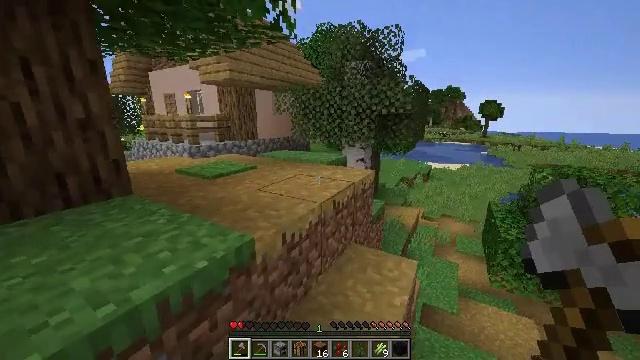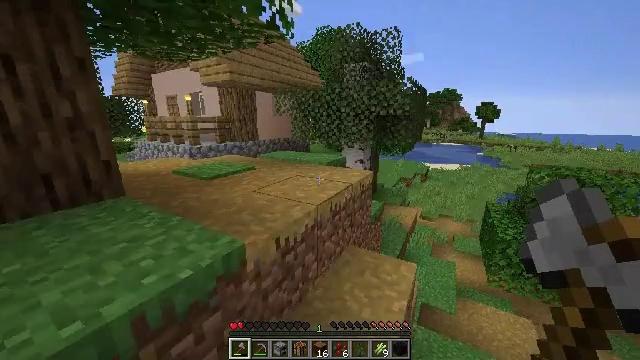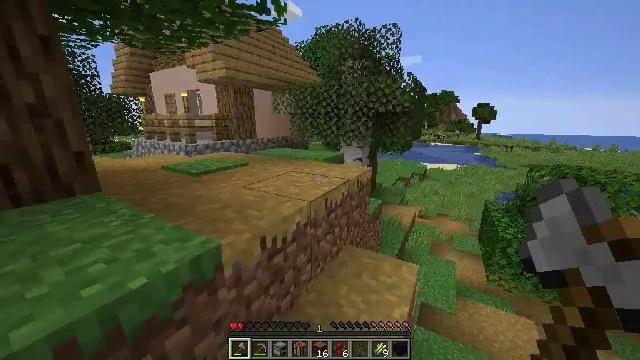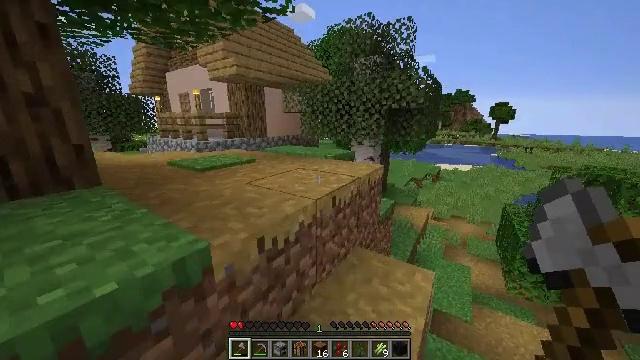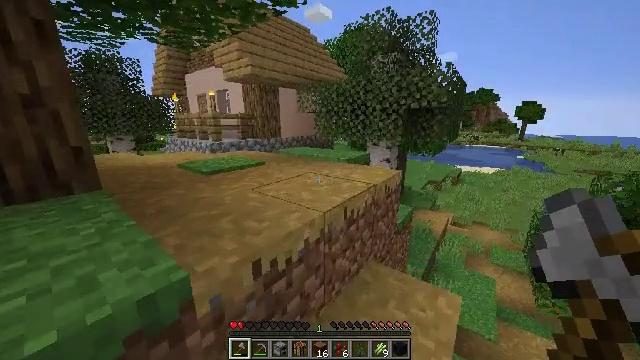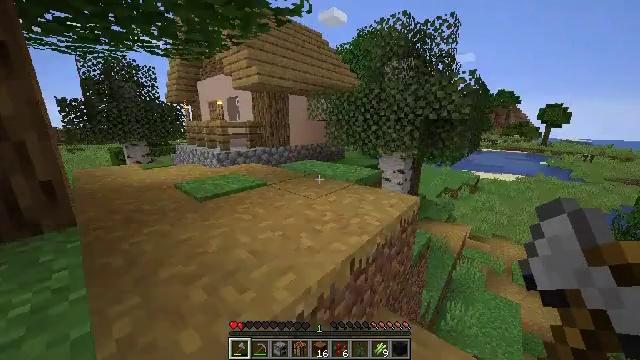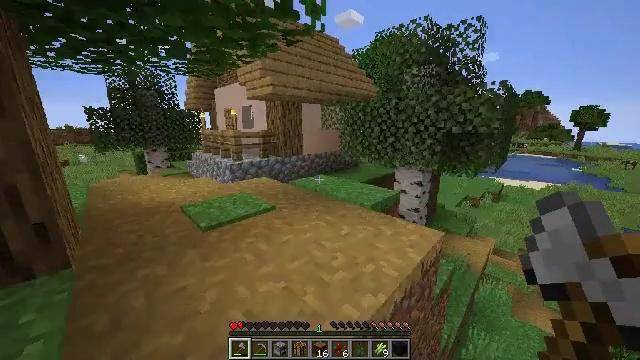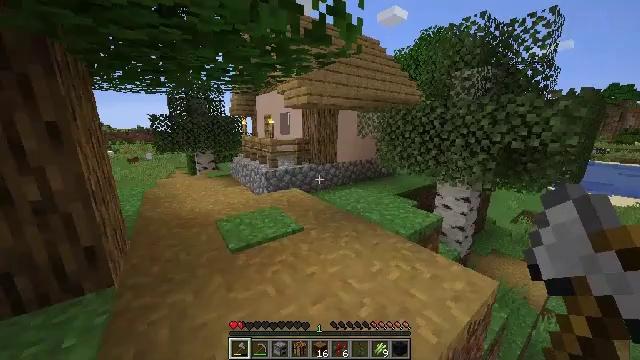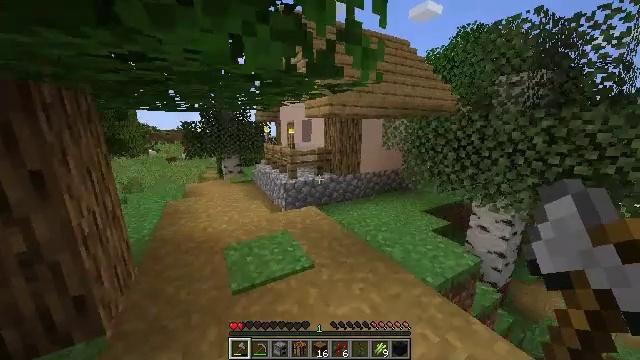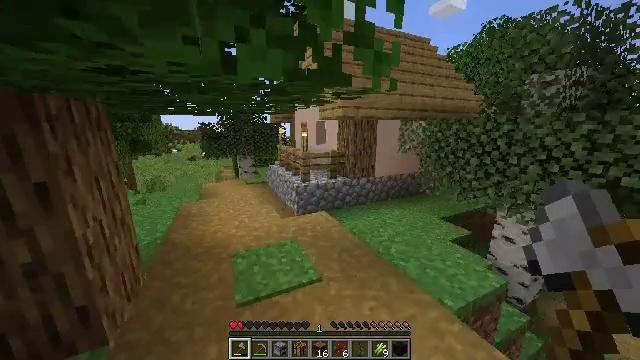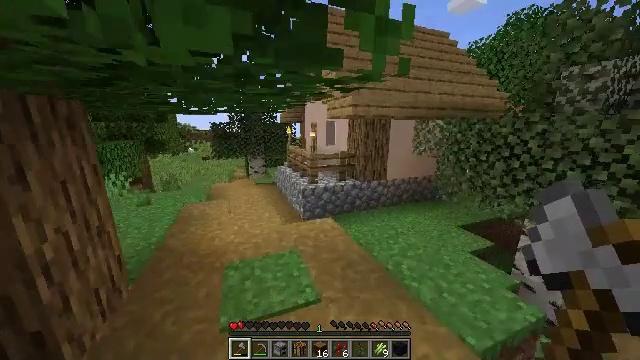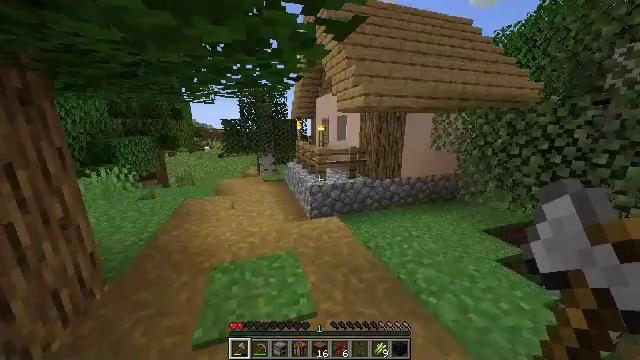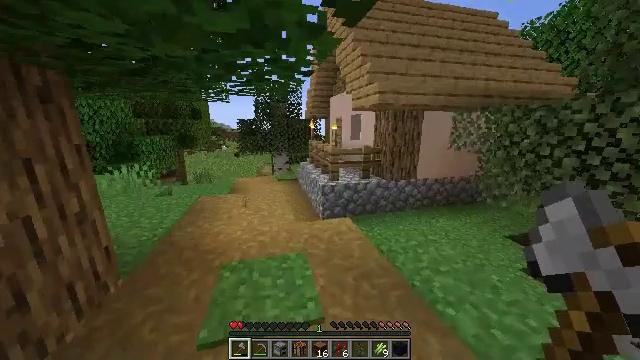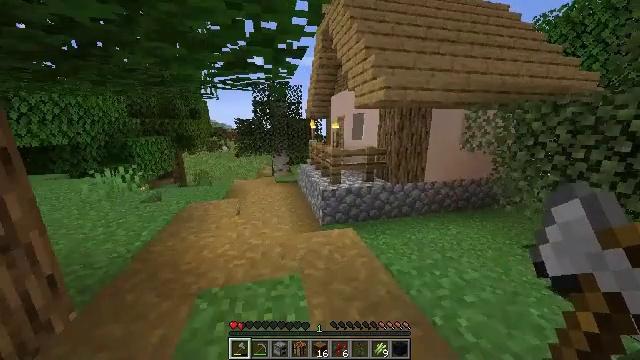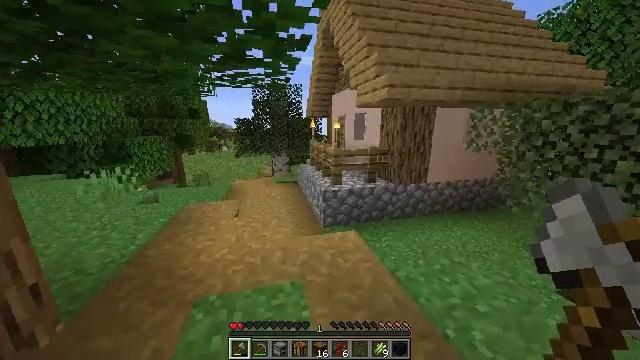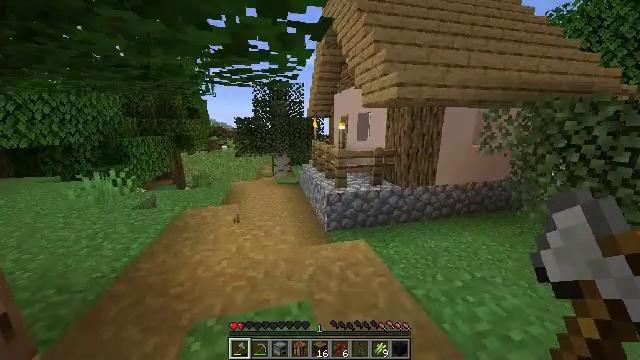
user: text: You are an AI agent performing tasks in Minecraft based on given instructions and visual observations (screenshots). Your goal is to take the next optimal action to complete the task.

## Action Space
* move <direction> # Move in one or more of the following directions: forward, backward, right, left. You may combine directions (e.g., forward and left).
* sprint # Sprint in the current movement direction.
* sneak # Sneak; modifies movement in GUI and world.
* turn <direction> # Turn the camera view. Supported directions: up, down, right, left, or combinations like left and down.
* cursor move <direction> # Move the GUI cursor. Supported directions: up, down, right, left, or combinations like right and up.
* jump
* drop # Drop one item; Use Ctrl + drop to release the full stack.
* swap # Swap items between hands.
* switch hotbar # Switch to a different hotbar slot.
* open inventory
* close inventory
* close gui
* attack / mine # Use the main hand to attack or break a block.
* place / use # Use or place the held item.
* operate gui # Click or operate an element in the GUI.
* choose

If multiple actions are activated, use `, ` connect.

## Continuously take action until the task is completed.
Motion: motion action
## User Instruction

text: Reclaim bookshelf materials.
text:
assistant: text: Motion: move forward, sprint, jump
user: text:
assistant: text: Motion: move forward, sprint, jump
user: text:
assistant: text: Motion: move forward, sprint, turn left, jump
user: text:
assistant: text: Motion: move forward, sprint, turn left, jump
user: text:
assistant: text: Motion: move forward, sprint, turn left, jump
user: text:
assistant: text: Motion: move forward, sprint, turn left, jump
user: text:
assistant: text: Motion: move forward, sprint, turn left, jump
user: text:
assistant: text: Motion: move forward, sprint, turn left, jump
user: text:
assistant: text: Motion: move forward, sprint, turn left, jump
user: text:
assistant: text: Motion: move forward, sprint, turn left, jump
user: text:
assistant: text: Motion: move forward and move left, sprint, turn left
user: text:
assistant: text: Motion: move forward and move left, sprint, turn left
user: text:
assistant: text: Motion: move forward and move left, sprint
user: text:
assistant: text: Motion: move forward and move left, sprint
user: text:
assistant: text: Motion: move forward and move left, sprint
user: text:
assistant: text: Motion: move forward, sprint
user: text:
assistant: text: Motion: move forward, sprint, turn left
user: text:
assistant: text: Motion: move forward, sprint, turn left and up
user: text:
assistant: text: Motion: move forward, sprint, turn left
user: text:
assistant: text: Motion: move forward, sprint
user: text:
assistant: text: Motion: move forward, sprint
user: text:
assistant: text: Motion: move forward, sprint
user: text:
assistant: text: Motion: move forward, sprint
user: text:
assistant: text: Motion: move forward, sprint
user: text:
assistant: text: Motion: move forward, sprint, turn right and up
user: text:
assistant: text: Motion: move forward, sprint, turn right
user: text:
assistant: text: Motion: move forward, sprint, turn right
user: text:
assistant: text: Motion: move forward, sprint, turn right
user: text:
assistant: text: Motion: move forward, sprint, turn right
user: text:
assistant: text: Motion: move forward, sprint, turn right